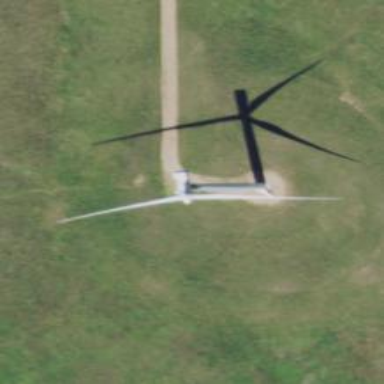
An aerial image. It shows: Wind generator using wind turbines of horizontal axis.